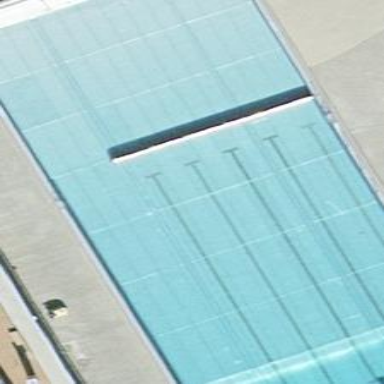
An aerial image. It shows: Swimming pool located in leisure land.